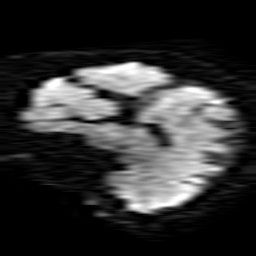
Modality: TRACE
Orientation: sagittal
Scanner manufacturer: ge
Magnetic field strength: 1.5 T
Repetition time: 7.5 s
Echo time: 0.0968 s